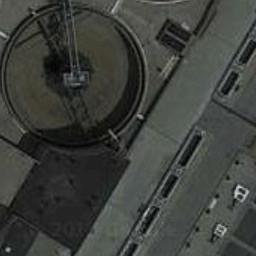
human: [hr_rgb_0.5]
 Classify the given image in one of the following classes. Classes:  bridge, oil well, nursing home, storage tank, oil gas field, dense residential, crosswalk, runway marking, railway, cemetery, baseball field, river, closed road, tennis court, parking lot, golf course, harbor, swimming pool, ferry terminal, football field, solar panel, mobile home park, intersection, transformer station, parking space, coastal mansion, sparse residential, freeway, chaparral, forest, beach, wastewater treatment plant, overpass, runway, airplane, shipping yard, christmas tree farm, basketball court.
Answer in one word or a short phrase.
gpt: wastewater treatment plant